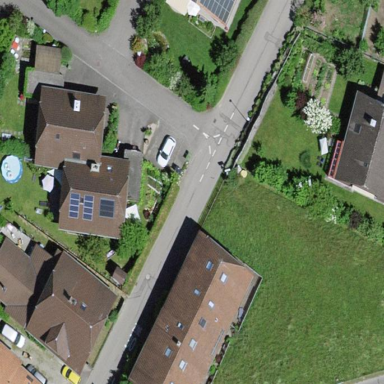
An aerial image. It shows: Residential building.